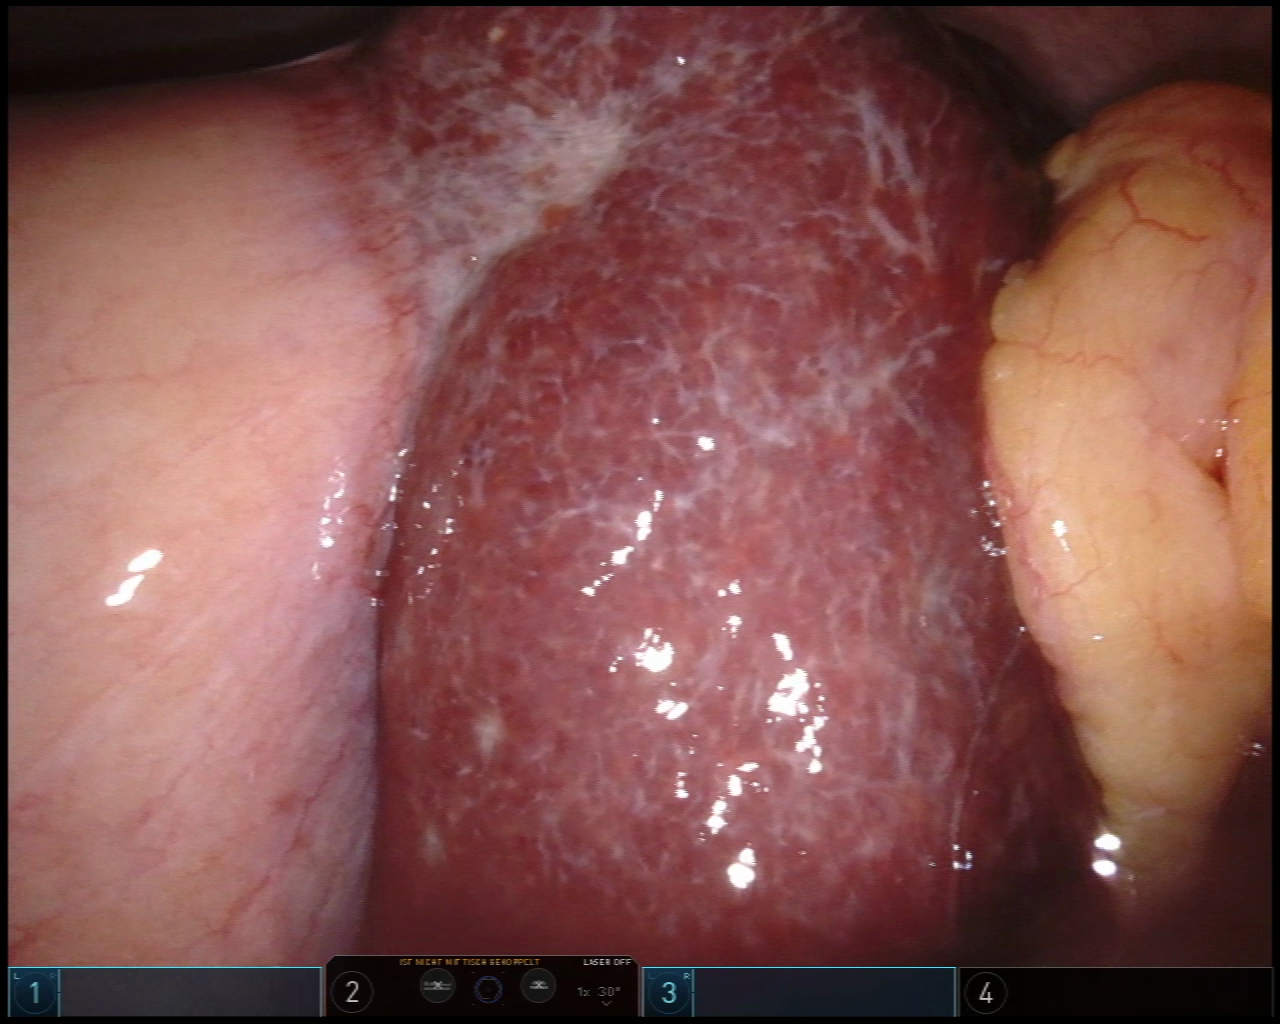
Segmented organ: liver
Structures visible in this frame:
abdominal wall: yes
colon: no
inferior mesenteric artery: no
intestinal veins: no
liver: yes
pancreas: no
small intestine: no
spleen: no
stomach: yes
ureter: no
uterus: no
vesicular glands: no